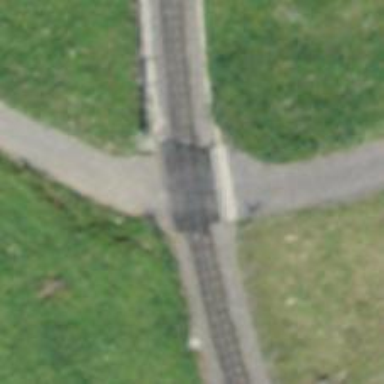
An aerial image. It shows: Railway level crossing.